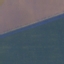
Land use / land cover: AnnualCrop